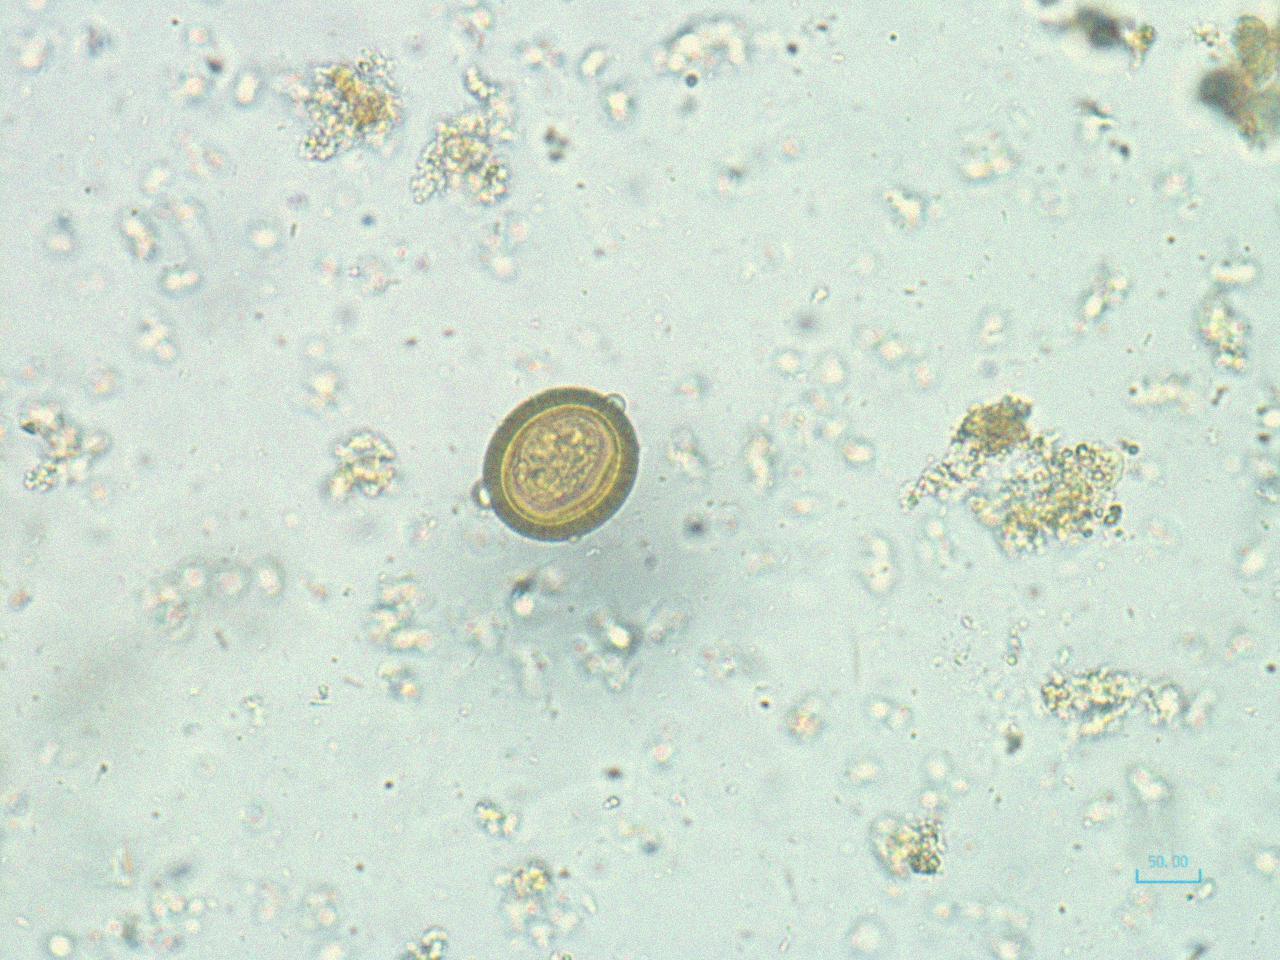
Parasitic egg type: Taenia spp. egg